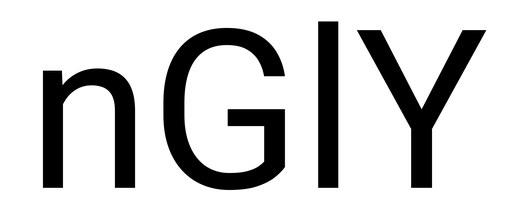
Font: Roboto_Regular